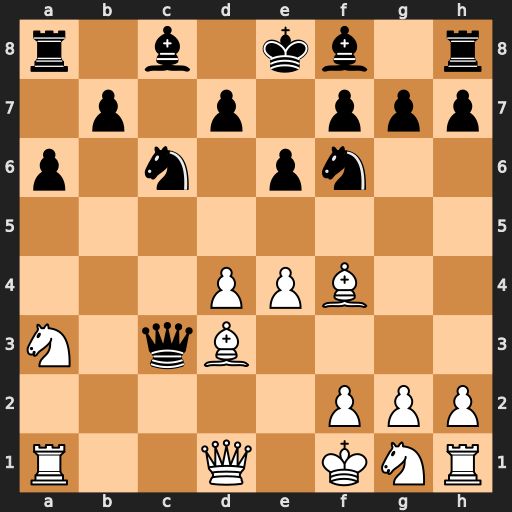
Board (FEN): r1b1kb1r/1p1p1ppp/p1n1pn2/8/3PPB2/N1qB4/5PPP/R2Q1KNR
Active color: w
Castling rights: kq
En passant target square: -
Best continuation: Nb5 axb5 Rxa8